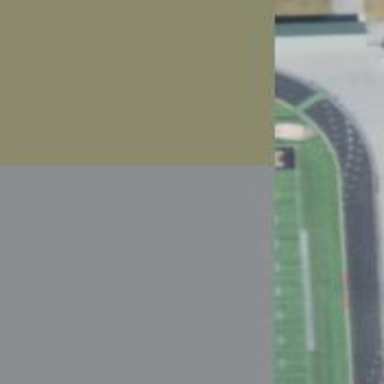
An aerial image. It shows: American football pitch for leisure and sport activities.